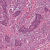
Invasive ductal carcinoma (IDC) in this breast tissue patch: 1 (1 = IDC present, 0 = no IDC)